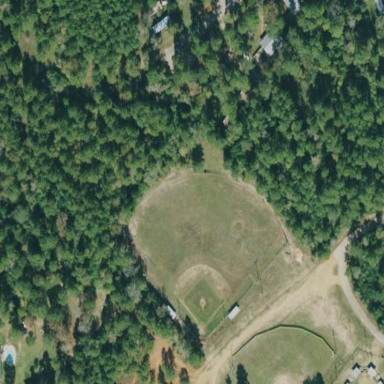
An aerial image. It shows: Baseball pitch for leisure land.